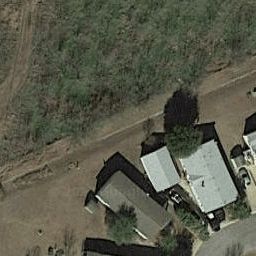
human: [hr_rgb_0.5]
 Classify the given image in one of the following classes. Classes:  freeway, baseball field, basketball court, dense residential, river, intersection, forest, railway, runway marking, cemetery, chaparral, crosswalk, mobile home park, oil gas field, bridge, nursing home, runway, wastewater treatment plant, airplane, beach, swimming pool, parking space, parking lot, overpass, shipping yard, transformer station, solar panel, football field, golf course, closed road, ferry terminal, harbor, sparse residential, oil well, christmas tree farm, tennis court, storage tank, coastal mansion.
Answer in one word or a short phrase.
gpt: sparse residential